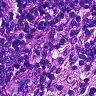
Metastatic tissue present: no